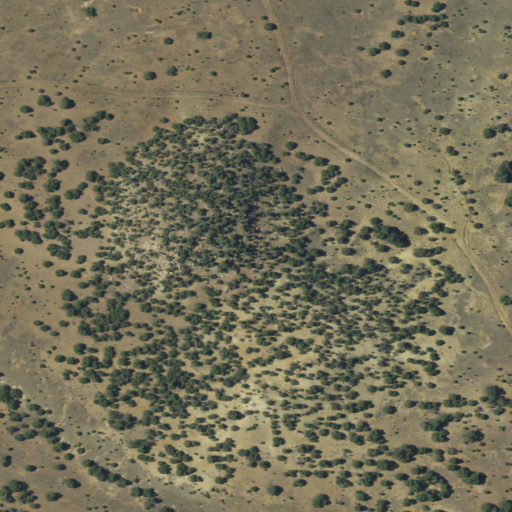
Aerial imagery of mountain in New Mexico named Pine Mesa containing shrub, grassland, and evergreen forest